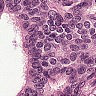
Metastatic tissue present: yes